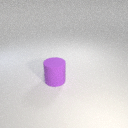
large purple rubber cylinder